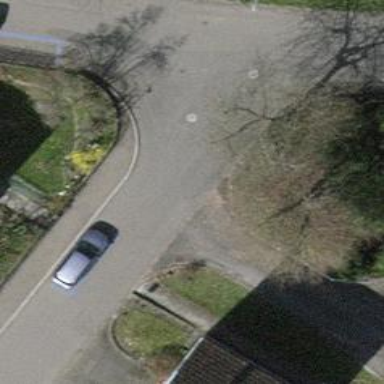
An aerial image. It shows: Residential road.